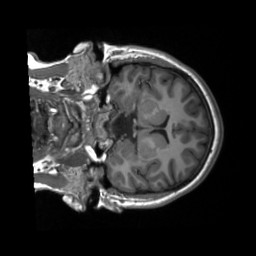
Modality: T1w
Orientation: coronal
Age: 19
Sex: female
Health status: ill
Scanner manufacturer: siemens
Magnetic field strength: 3 T
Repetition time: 2.3 s
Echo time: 0.00201 s